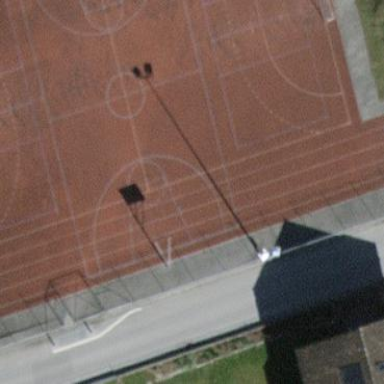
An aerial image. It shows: Athletic track located in leisure land area.